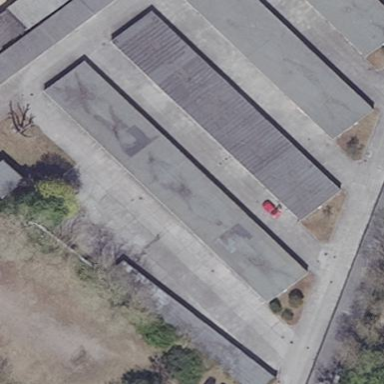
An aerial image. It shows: Group of garages.